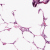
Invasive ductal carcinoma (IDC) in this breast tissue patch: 0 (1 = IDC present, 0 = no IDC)